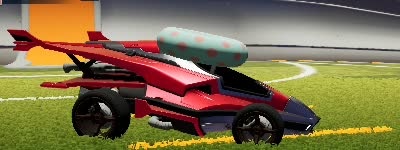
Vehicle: aftershock